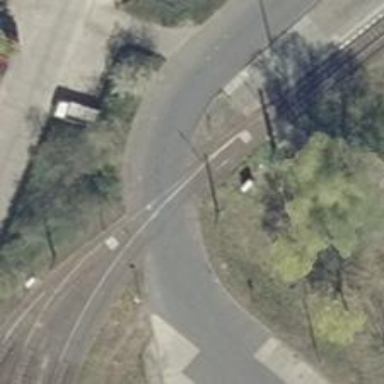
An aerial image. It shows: Tram level crossing on the railway.